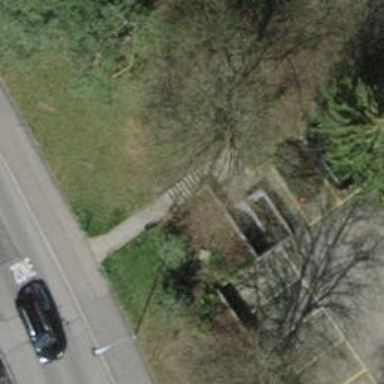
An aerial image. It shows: Road with steps.